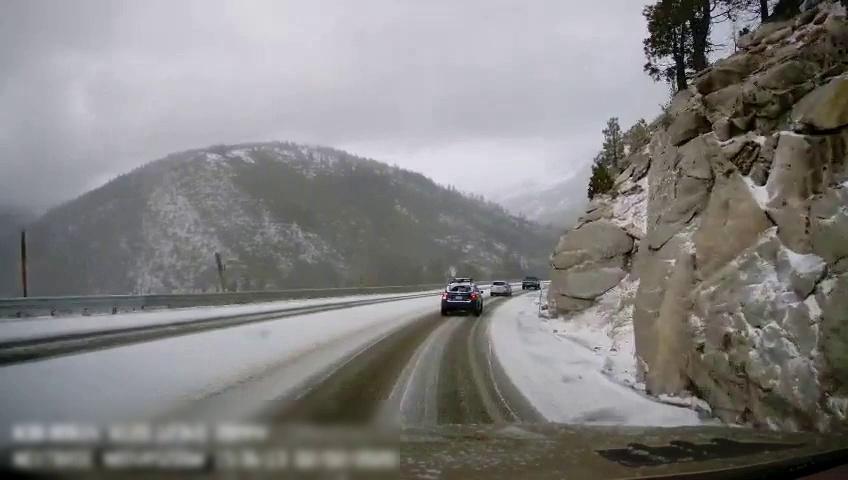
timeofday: Day
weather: Snowy
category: Drivable Space
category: Vehicles | Car
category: Vehicles | Truck
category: Vehicles | Car
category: Lanes | Current Lane
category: Traffic | Signs